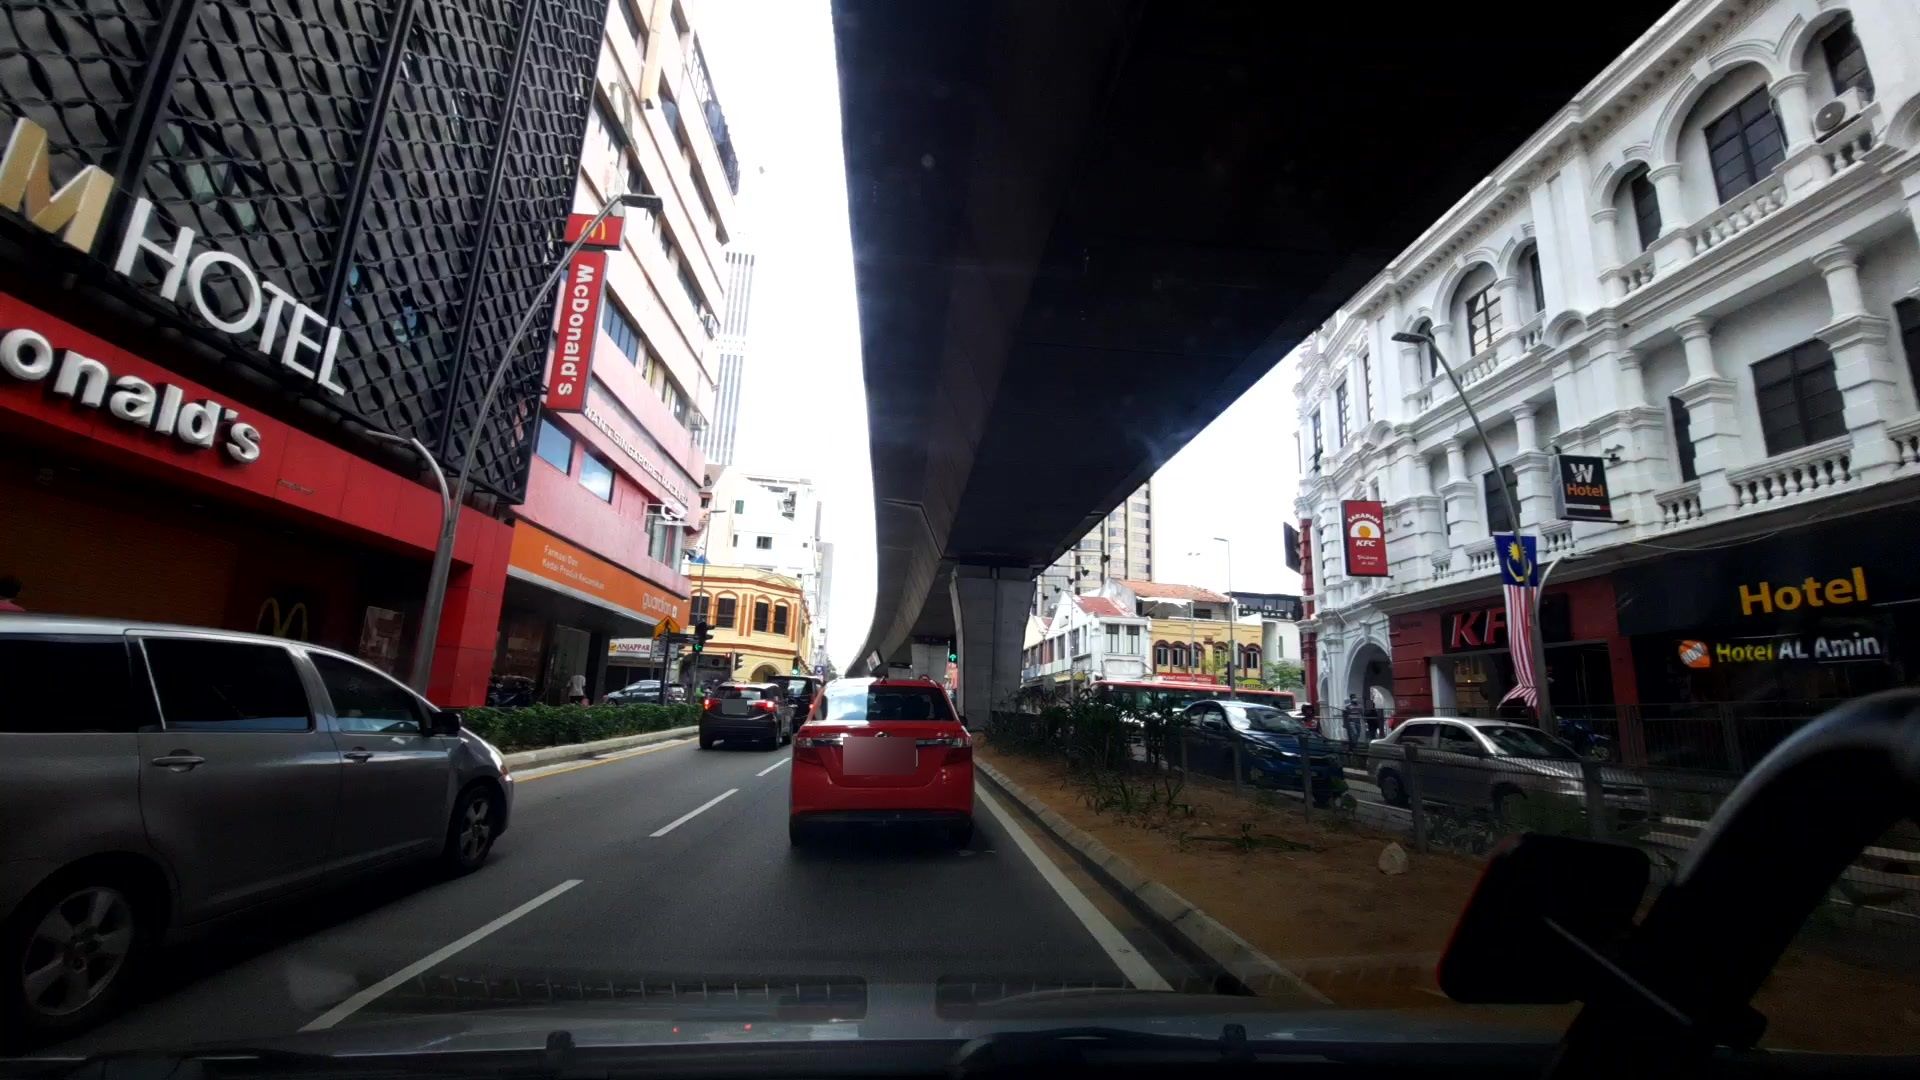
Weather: cloudy
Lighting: day
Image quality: good
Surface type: driving surface
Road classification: footway, corridor, steps
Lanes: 2
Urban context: urban centre
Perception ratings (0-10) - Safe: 6.64, Lively: 7.99, Beautiful: 7.04, Boring: 1.38, Depressing: 3.35, Wealthy: 5.59